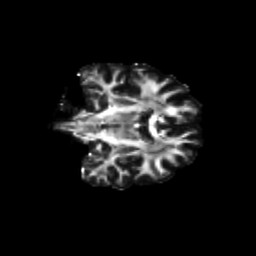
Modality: FA
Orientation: coronal
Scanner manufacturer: siemens
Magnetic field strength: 3 T
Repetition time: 9.2 s
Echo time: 0.084 s